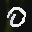
Label: 0